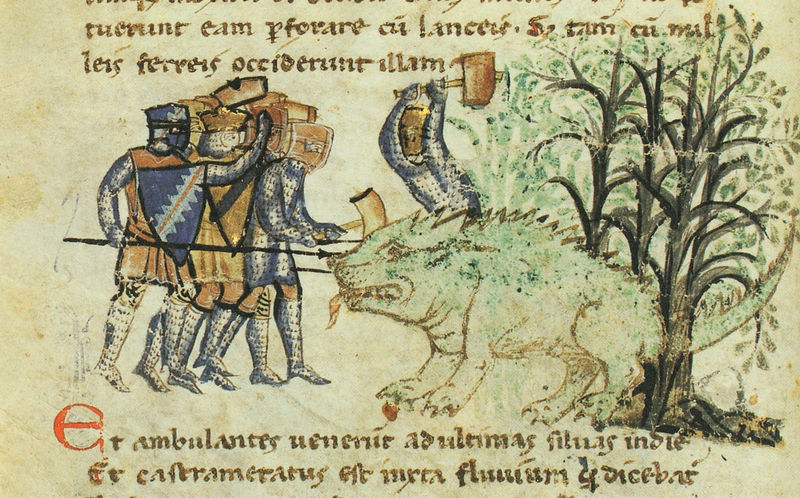
Titel: Alexanderroman
Institution: Leipzig, Stadtbibliothek
Schlagwörter: baum, blau, blätter, kampf, laub, bäume, gelb, grün, braun, grau, zeichnung, rot, tier, erde, busch, blatt, wald, schuppen, schwanz, schrift, vergilbt, könig, lanze, soldaten, schild, buch, seite, illustration, soldat, helm, ritter, armee, jagd, rüstung, buchseite, wappen, zacken, helme, axt, hammer, zunge, mittelalter, krieger, echse, lanzen, töten, wildschwein, beil, ungeheuer, drachen, drache, eber, drachentöter, monster, klaue, latein, schilde, mäume, buchmalerei, majuskel, fabeltier, illumination, hämmer, abschrift, e, ungeheurer, krieger#